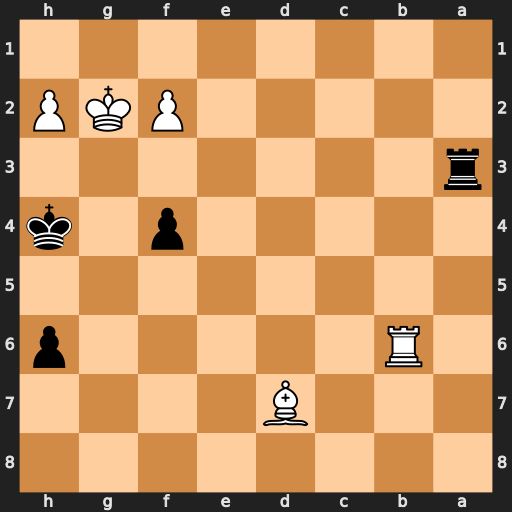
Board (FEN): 8/3B4/1R5p/8/5p1k/r7/5PKP/8
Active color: b
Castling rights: -
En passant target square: -
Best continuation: f3+ Kf1 Ra1+ Rb1 Rxb1#